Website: home-depot
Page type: receipt
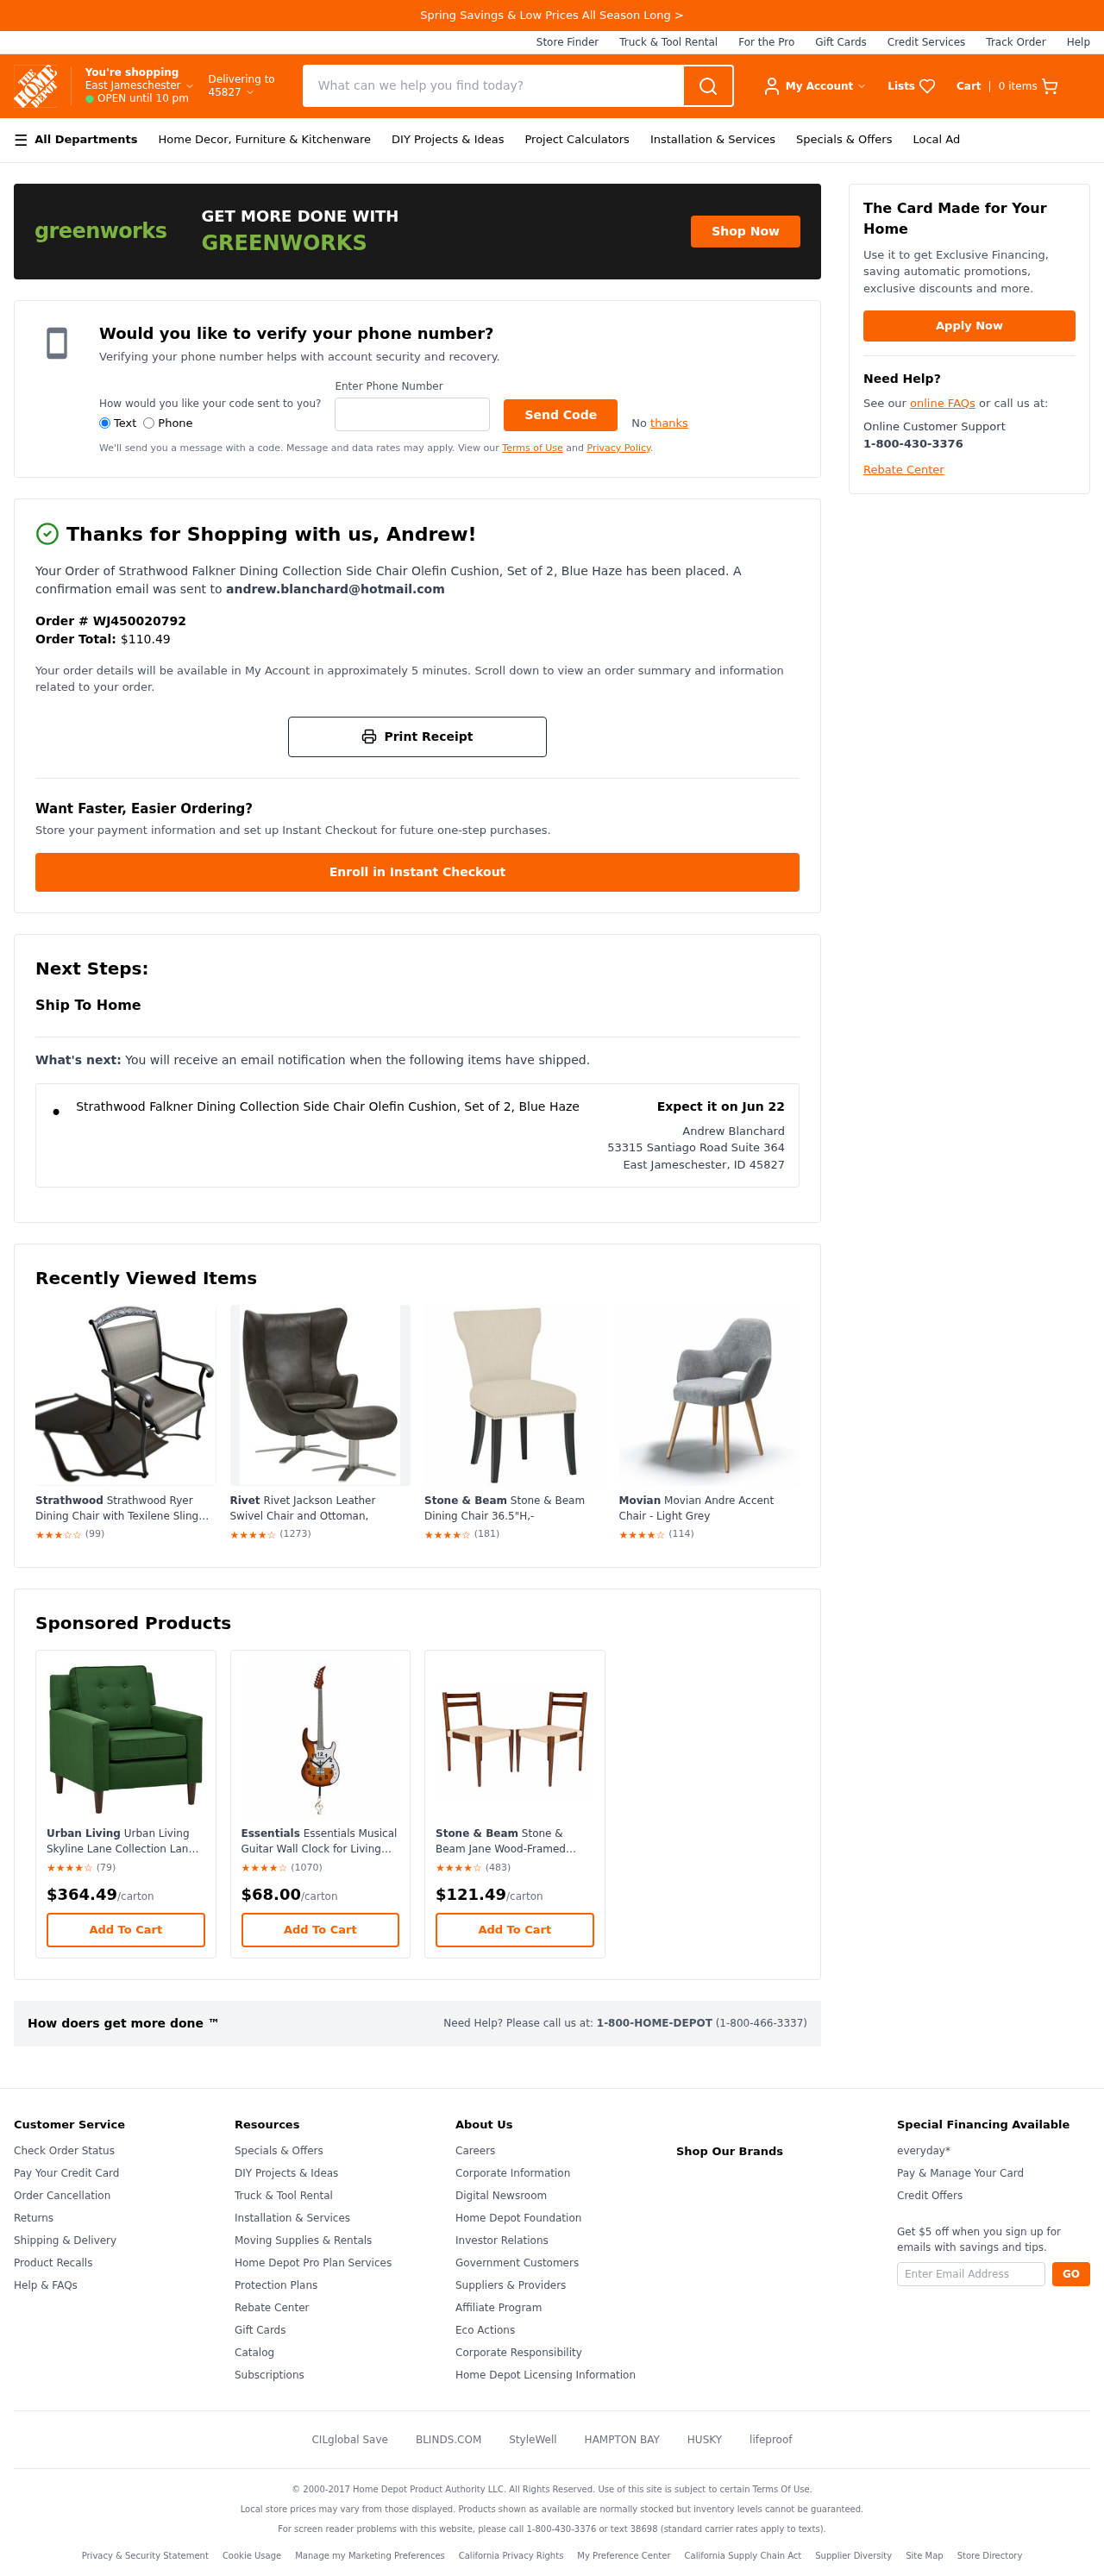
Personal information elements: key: PII_CITY
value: East Jameschester
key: PII_CITY_STATE_ZIP
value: East Jameschester, ID 45827
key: PII_EMAIL
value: andrew.blanchard@hotmail.com
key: PII_FIRSTNAME
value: Andrew
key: PII_FULLNAME
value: Andrew Blanchard
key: PII_PHONE
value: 4132448351
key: PII_POSTCODE
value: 45827
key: PII_STREET
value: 53315 Santiago Road Suite 364
Product elements: key: PRODUCT1_NAME
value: Strathwood Falkner Dining Collection Side Chair Olefin Cushion, Set of 2, Blue Haze
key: PRODUCT2_NAME
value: Strathwood Strathwood Ryer Dining Chair with Texilene Sling Back, Set of 2
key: PRODUCT2_BRAND
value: Strathwood
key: PRODUCT2_RATING
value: ★★★☆☆
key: PRODUCT2_NUM_RATINGS
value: (99)
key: PRODUCT3_NAME
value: Rivet Rivet Jackson Leather Swivel Chair and Ottoman,
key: PRODUCT3_BRAND
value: Rivet
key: PRODUCT3_RATING
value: ★★★★☆
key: PRODUCT3_NUM_RATINGS
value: (1273)
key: PRODUCT4_NAME
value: Stone & Beam Stone & Beam Dining Chair 36.5"H,-
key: PRODUCT4_BRAND
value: Stone & Beam
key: PRODUCT4_RATING
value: ★★★★☆
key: PRODUCT4_NUM_RATINGS
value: (181)
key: PRODUCT5_NAME
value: Movian Movian Andre Accent Chair - Light Grey
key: PRODUCT5_BRAND
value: Movian
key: PRODUCT5_RATING
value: ★★★★☆
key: PRODUCT5_NUM_RATINGS
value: (114)
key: PRODUCT6_NAME
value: Urban Living Urban Living Skyline Lane Collection Lane Collection Living Room Chair Living Room Chair Klein Emera
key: PRODUCT6_BRAND
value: Urban Living
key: PRODUCT6_RATING
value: ★★★★☆
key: PRODUCT6_NUM_RATINGS
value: (79)
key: PRODUCT6_PRICE
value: $364.49
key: PRODUCT7_NAME
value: Essentials Essentials Musical Guitar Wall Clock for Living Room Dining Room Home Office
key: PRODUCT7_BRAND
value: Essentials
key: PRODUCT7_RATING
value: ★★★★☆
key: PRODUCT7_NUM_RATINGS
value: (1070)
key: PRODUCT7_PRICE
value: $68.00
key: PRODUCT8_NAME
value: Stone & Beam Stone & Beam Jane Wood-Framed Classic Woven Dining Chair, 34" H, Set of 2, Brown
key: PRODUCT8_BRAND
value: Stone & Beam
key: PRODUCT8_RATING
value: ★★★★☆
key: PRODUCT8_NUM_RATINGS
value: (483)
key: PRODUCT8_PRICE
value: $121.49
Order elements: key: ORDER_NUM_ITEMS
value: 0
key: ORDER_ID
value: WJ450020792
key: ORDER_TOTAL
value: $110.49
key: ORDER_DELIVERY_DATE
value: Expect it on Jun 22